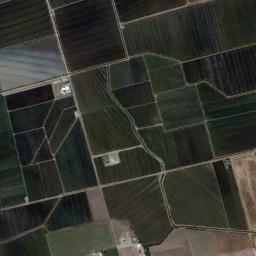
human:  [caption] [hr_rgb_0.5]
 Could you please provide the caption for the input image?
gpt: Many neatly arranged dark green, light green and tan mixed rectangular farmlands of different sizes .

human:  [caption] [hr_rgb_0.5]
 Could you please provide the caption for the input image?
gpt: Lots of dark green rectangular farmlands of different sizes are arranged in neat rows and some paths go through the farmlands .

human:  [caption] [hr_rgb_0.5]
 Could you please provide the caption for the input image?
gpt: There are some deep green and bare rectangular farmland .

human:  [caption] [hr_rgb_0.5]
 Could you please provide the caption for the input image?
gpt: There are many roads of different lengths in rectangular farmlands .

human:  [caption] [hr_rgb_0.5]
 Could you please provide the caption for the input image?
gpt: There are many green rectangular farmlands of different sizes .